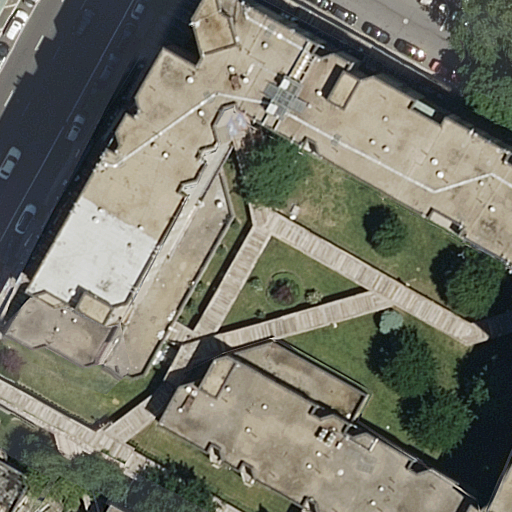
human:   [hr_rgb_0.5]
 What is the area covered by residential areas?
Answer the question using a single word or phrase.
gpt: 8560m2

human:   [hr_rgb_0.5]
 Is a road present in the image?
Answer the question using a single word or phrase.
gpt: yes

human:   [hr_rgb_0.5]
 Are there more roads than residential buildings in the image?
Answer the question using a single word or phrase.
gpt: yes

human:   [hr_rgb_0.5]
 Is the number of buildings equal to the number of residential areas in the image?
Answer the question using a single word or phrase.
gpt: no

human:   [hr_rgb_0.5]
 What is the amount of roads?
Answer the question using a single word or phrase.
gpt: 11

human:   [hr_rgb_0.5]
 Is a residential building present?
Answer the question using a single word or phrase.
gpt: yes

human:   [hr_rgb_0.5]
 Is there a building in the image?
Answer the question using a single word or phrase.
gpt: yes

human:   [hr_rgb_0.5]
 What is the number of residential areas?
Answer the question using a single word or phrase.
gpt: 1

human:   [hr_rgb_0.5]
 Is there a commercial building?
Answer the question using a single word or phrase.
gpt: no

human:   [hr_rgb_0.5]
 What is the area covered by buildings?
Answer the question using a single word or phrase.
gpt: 130m2

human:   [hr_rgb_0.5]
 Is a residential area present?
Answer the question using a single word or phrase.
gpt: yes

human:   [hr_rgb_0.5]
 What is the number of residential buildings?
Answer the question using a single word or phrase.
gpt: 2

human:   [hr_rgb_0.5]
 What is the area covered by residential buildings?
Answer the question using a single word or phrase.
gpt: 130m2

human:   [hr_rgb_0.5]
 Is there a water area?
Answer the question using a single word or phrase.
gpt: no

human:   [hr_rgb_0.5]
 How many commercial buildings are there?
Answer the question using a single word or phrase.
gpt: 0

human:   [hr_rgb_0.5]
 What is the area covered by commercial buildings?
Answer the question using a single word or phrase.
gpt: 0m2

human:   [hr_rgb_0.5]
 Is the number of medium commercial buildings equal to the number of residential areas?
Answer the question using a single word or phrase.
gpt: no

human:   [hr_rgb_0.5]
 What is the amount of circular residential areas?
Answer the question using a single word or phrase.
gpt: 0

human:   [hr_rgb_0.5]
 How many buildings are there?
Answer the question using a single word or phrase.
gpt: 2

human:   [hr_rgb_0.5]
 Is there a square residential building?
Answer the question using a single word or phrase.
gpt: no

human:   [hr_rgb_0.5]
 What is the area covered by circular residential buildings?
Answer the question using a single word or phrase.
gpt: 0m2

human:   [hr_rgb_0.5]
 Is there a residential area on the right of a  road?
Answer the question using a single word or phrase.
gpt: yes

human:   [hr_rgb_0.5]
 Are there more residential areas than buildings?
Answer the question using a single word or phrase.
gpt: no

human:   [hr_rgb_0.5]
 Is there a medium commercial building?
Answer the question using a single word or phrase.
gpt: no

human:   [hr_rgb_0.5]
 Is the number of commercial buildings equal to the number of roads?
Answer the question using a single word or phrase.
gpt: no

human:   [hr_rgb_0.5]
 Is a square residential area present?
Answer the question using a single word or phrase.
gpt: no

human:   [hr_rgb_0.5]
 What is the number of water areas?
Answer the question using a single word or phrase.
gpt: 0

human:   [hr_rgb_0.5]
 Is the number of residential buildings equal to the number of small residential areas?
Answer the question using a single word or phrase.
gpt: no

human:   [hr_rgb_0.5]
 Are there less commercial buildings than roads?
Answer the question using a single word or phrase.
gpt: yes

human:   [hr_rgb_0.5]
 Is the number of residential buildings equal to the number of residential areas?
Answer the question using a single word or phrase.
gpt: no

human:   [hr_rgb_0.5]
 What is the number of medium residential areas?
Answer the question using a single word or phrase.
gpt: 0

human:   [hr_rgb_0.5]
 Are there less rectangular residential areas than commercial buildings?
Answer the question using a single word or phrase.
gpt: no

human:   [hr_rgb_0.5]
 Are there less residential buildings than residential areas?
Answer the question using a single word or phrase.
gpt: no

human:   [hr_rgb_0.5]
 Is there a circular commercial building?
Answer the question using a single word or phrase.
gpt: no

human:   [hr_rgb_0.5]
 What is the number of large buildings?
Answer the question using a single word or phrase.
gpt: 0

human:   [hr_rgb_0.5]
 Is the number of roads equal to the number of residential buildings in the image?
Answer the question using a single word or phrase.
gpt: no

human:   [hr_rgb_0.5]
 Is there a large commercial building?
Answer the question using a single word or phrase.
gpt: no

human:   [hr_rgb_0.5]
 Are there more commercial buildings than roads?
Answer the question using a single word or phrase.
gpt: no

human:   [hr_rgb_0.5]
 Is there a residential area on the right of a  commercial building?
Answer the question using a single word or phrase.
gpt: no

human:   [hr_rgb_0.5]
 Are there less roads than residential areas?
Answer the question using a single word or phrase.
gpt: no

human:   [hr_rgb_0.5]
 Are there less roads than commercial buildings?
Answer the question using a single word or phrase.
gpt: no

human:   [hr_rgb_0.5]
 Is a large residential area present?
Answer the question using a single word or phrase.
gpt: yes

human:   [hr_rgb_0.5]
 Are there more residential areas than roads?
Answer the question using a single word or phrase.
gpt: no

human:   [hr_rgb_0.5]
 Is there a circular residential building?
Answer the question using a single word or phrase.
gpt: no

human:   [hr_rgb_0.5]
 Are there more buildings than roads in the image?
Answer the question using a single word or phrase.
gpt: no

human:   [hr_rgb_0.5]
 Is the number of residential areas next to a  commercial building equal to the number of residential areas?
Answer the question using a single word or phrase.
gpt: no

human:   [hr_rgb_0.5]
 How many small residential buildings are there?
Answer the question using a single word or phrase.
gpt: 2

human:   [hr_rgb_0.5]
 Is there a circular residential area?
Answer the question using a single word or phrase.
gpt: no

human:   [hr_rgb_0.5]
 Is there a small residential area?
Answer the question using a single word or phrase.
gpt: no

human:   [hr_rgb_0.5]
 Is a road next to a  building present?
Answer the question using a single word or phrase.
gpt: yes

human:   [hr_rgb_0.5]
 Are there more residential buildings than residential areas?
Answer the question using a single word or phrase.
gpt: yes

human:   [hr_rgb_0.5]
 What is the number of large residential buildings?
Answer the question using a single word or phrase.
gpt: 0

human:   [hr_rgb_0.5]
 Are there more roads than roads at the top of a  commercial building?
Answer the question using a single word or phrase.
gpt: yes

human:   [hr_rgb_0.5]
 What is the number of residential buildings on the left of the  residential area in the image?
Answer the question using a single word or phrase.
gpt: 2

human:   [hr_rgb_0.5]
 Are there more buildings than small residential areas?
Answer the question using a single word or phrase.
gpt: yes

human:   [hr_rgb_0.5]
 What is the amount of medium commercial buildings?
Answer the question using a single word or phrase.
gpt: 0

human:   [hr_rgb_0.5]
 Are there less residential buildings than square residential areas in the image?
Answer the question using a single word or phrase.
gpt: no

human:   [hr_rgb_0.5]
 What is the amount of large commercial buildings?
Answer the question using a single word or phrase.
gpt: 0

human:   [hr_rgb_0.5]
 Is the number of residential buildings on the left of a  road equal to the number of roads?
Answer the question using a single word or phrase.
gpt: no

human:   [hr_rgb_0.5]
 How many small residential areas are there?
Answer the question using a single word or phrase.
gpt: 0

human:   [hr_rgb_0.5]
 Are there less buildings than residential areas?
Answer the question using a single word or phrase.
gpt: no

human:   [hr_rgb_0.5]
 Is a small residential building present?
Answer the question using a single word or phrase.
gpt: yes

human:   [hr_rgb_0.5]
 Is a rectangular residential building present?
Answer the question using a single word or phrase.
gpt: no

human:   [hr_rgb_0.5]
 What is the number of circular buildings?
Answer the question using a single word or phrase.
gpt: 0